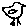
Label: bird